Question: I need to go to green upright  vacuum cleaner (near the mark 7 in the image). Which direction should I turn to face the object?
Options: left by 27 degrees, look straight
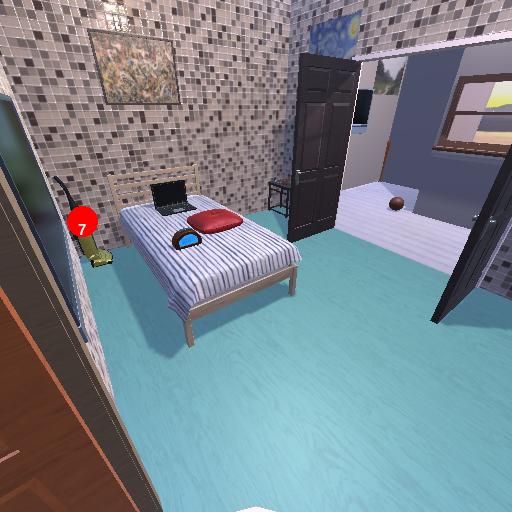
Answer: left by 27 degrees